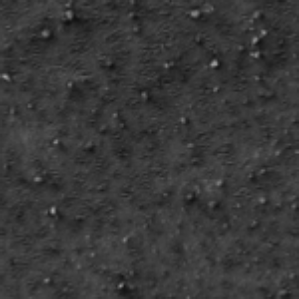
Label: frost